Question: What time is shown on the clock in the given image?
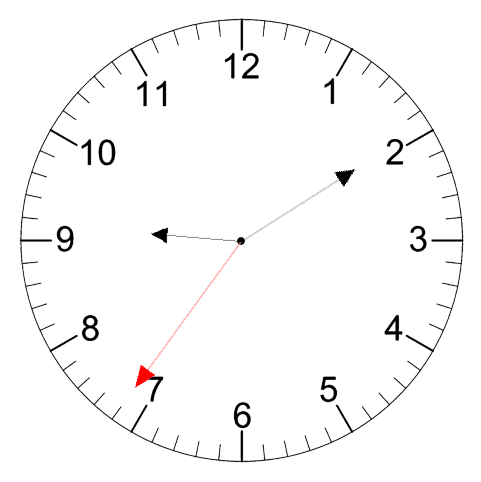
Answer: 09:09:36